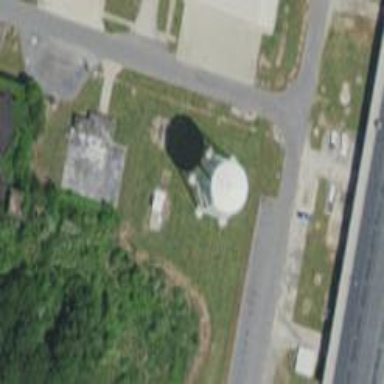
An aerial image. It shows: Water tower that is man-made.